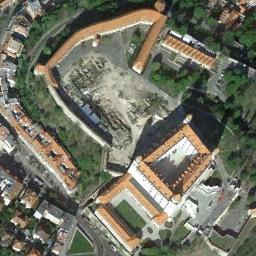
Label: palace